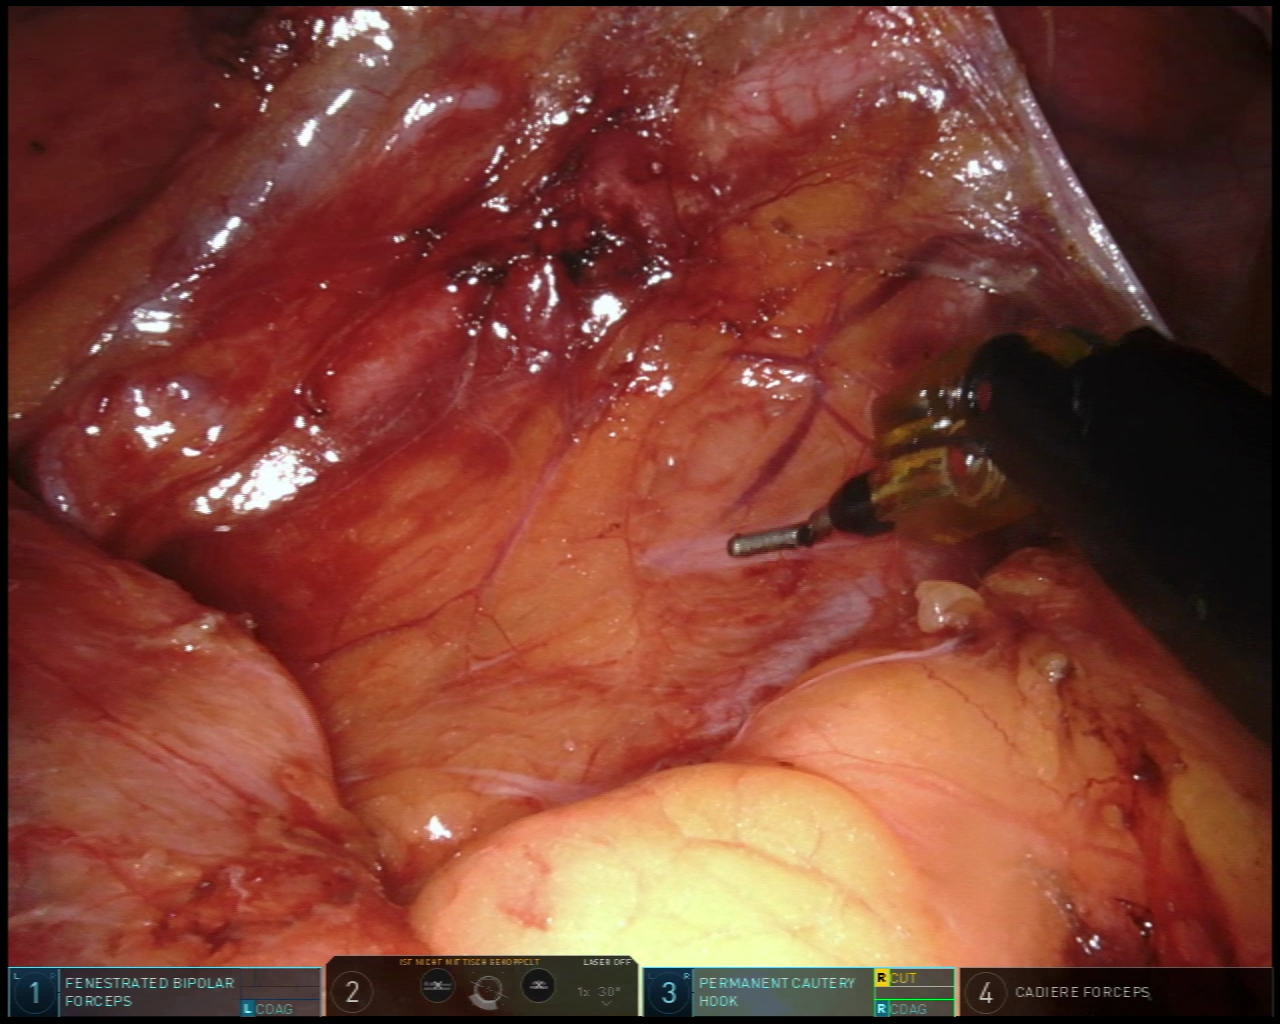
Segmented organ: ureter
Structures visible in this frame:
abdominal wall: no
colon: no
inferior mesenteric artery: no
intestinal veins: no
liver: no
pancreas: no
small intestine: no
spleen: no
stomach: no
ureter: yes
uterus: no
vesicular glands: no